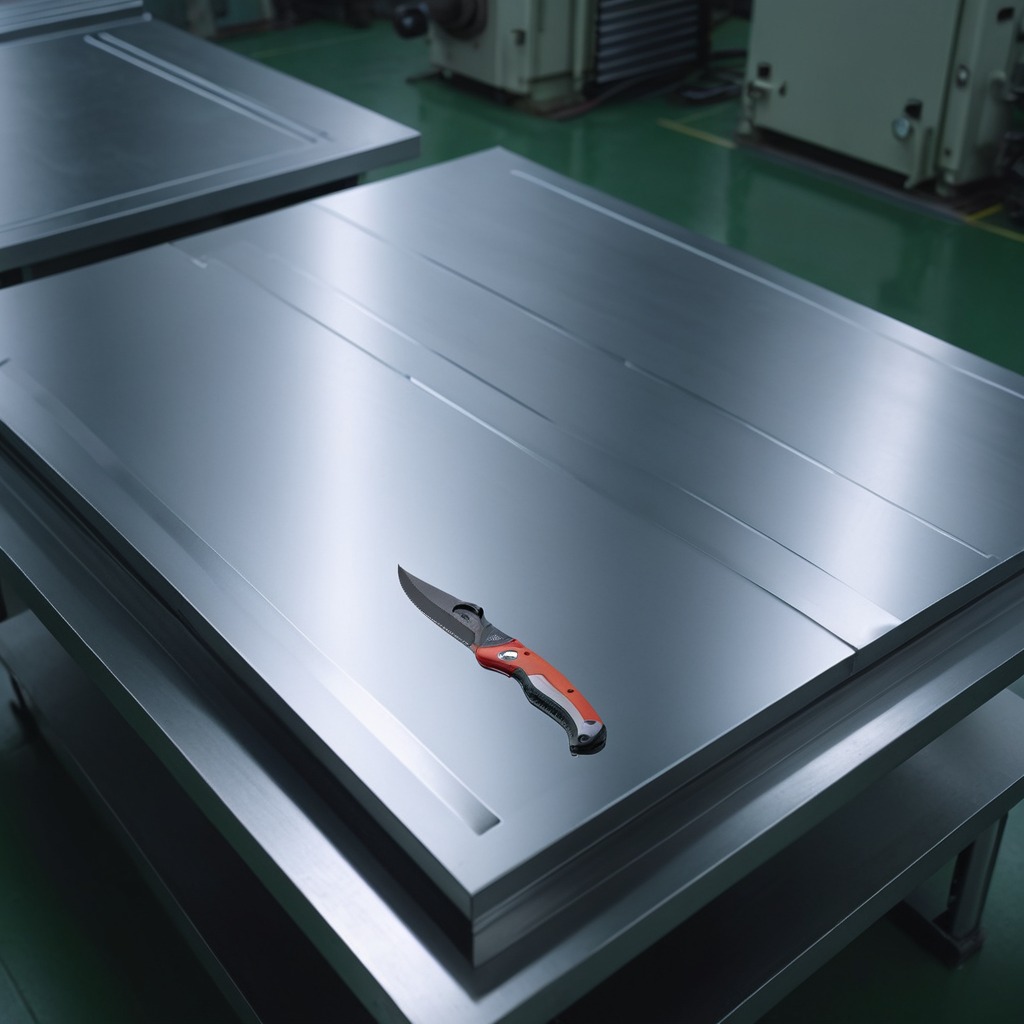
A utility knife lying on a metal table in a machine shop under fluorescent lights